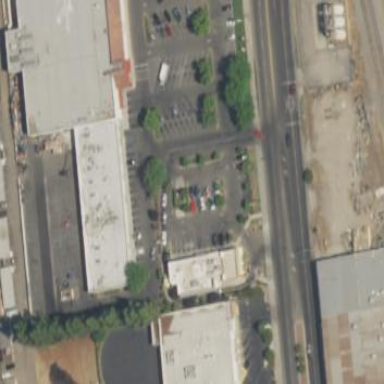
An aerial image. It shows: Commercial area.